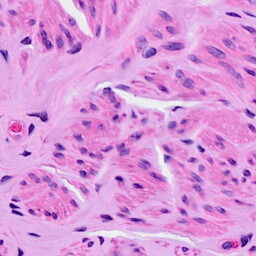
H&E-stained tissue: Ovarian